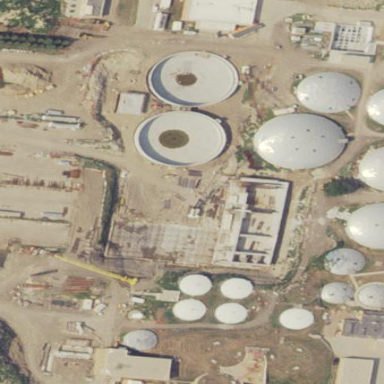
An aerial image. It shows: Wastewater plant surrounded by fence.